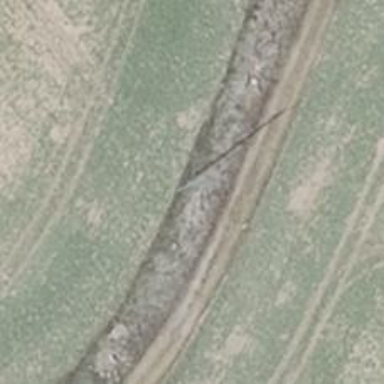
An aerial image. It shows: Power pole.